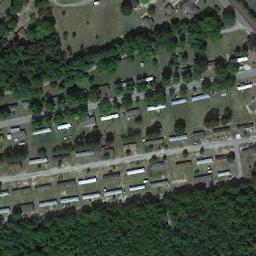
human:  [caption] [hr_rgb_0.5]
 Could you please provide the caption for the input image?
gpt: There are moving homes in this rectangular area .

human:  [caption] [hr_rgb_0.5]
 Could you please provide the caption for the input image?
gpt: The mobile home park has some neatly arranged mobile homes and trees and a grove of trees is next to the mobile home park .

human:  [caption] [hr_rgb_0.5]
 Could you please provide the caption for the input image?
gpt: The mobile home park is on the grass next to some trees .

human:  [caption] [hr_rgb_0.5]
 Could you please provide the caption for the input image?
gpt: Many trees are beside the mobile home park .

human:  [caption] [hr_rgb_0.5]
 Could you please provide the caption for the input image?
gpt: There are some buildings and many green trees in the mobile home park .